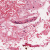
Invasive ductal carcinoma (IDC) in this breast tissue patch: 0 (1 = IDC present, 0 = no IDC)